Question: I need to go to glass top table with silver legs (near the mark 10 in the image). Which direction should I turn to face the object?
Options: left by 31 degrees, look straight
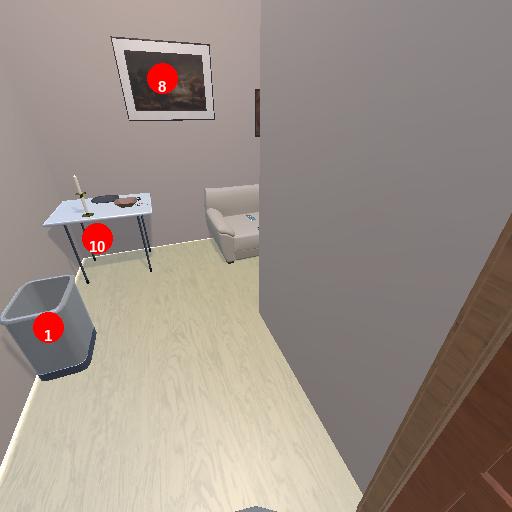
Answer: left by 31 degrees